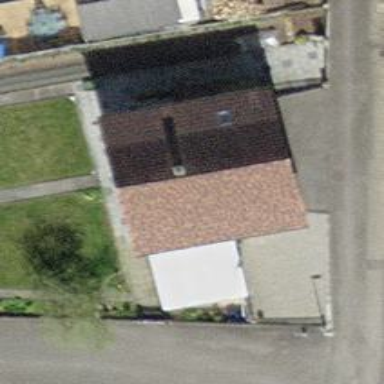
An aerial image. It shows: Simple and straightforward house.